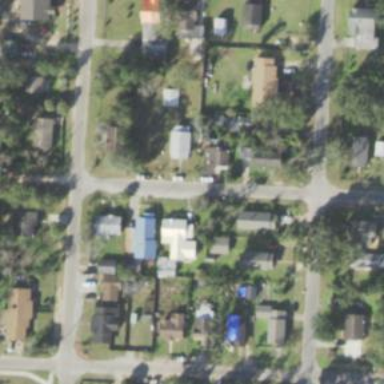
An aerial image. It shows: Residential area composed of single-family homes.